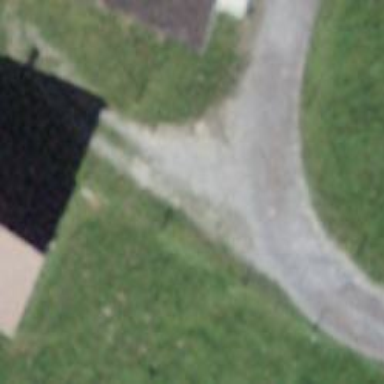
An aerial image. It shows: Path.